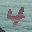
Label: 4